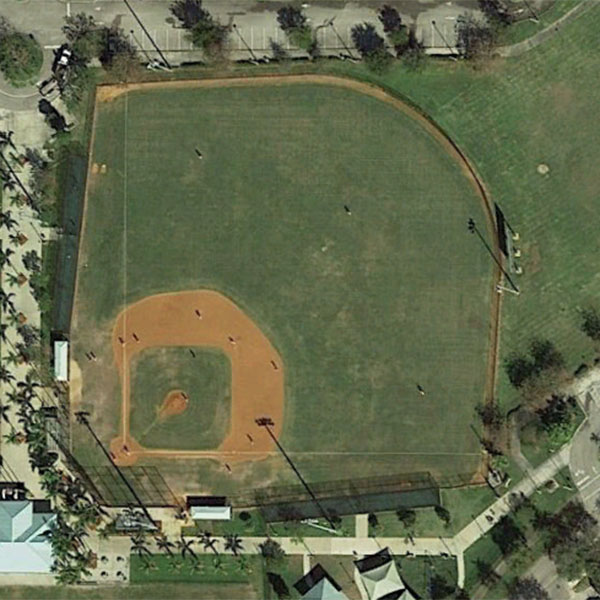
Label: BaseballField